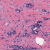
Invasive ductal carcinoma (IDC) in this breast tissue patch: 1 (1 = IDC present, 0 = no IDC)